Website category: game
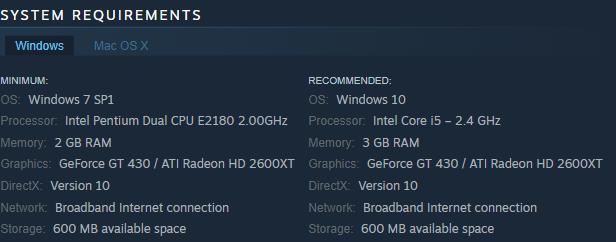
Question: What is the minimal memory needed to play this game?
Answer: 2 GB RAM

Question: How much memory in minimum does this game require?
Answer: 2 GB RAM

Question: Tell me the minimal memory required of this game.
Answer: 2 GB RAM

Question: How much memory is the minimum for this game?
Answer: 2 GB RAM

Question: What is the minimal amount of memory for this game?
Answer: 2 GB RAM

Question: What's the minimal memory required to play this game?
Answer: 2 GB RAM

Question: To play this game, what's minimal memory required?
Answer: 2 GB RAM

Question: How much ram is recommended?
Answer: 3 GB RAM

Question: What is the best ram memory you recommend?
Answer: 3 GB RAM

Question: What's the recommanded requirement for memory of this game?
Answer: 3 GB RAM

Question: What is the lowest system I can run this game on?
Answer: Windows 7 SP1

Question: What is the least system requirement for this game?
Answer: Windows 7 SP1

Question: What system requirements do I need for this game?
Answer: Windows 7 SP1

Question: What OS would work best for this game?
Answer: Windows 10

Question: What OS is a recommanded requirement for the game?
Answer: Windows 10

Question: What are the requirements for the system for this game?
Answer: Windows 10

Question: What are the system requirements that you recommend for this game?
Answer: Windows 10

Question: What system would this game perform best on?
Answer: Windows 10

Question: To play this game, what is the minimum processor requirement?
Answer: Intel Pentium Dual CPU E2180 2.00GHz

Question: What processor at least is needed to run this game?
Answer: Intel Pentium Dual CPU E2180 2.00GHz

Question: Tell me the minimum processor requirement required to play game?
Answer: Intel Pentium Dual CPU E2180 2.00GHz

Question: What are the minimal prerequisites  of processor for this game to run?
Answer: Intel Pentium Dual CPU E2180 2.00GHz

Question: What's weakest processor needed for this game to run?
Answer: Intel Pentium Dual CPU E2180 2.00GHz

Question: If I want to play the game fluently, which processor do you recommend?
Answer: Intel Core i5 2.4 GHz

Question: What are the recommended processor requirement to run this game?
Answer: Intel Core i5 2.4 GHz

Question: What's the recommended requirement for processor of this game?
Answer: Intel Core i5 2.4 GHz

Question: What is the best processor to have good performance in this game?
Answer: Intel Core i5 2.4 GHz

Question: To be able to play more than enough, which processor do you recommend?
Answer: Intel Core i5 2.4 GHz